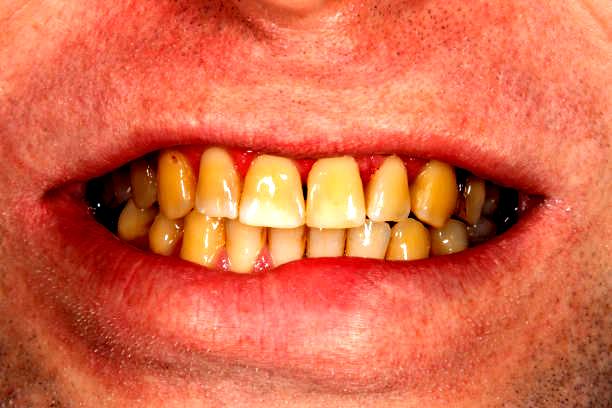
Condition: Calculus